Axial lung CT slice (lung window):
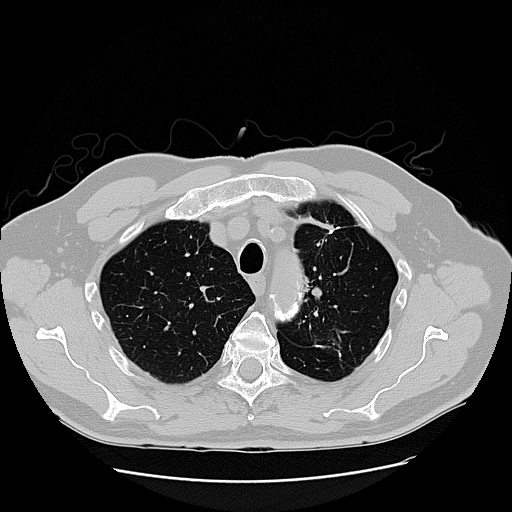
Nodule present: no